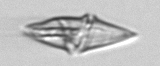
Label: Gyrodinium